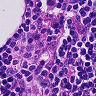
Metastatic tissue present: no